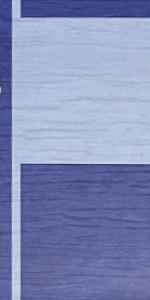
Label: Empty